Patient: sex M, age 48
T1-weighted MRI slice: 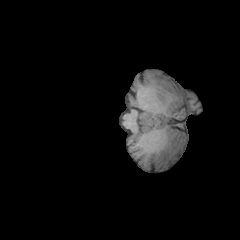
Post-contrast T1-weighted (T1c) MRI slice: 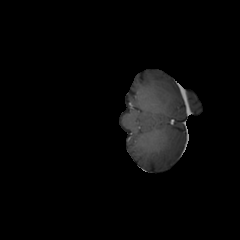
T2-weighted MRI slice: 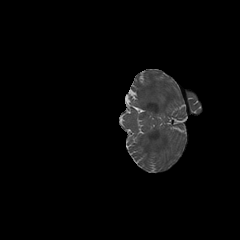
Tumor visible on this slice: no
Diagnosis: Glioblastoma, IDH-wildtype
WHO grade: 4